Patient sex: F
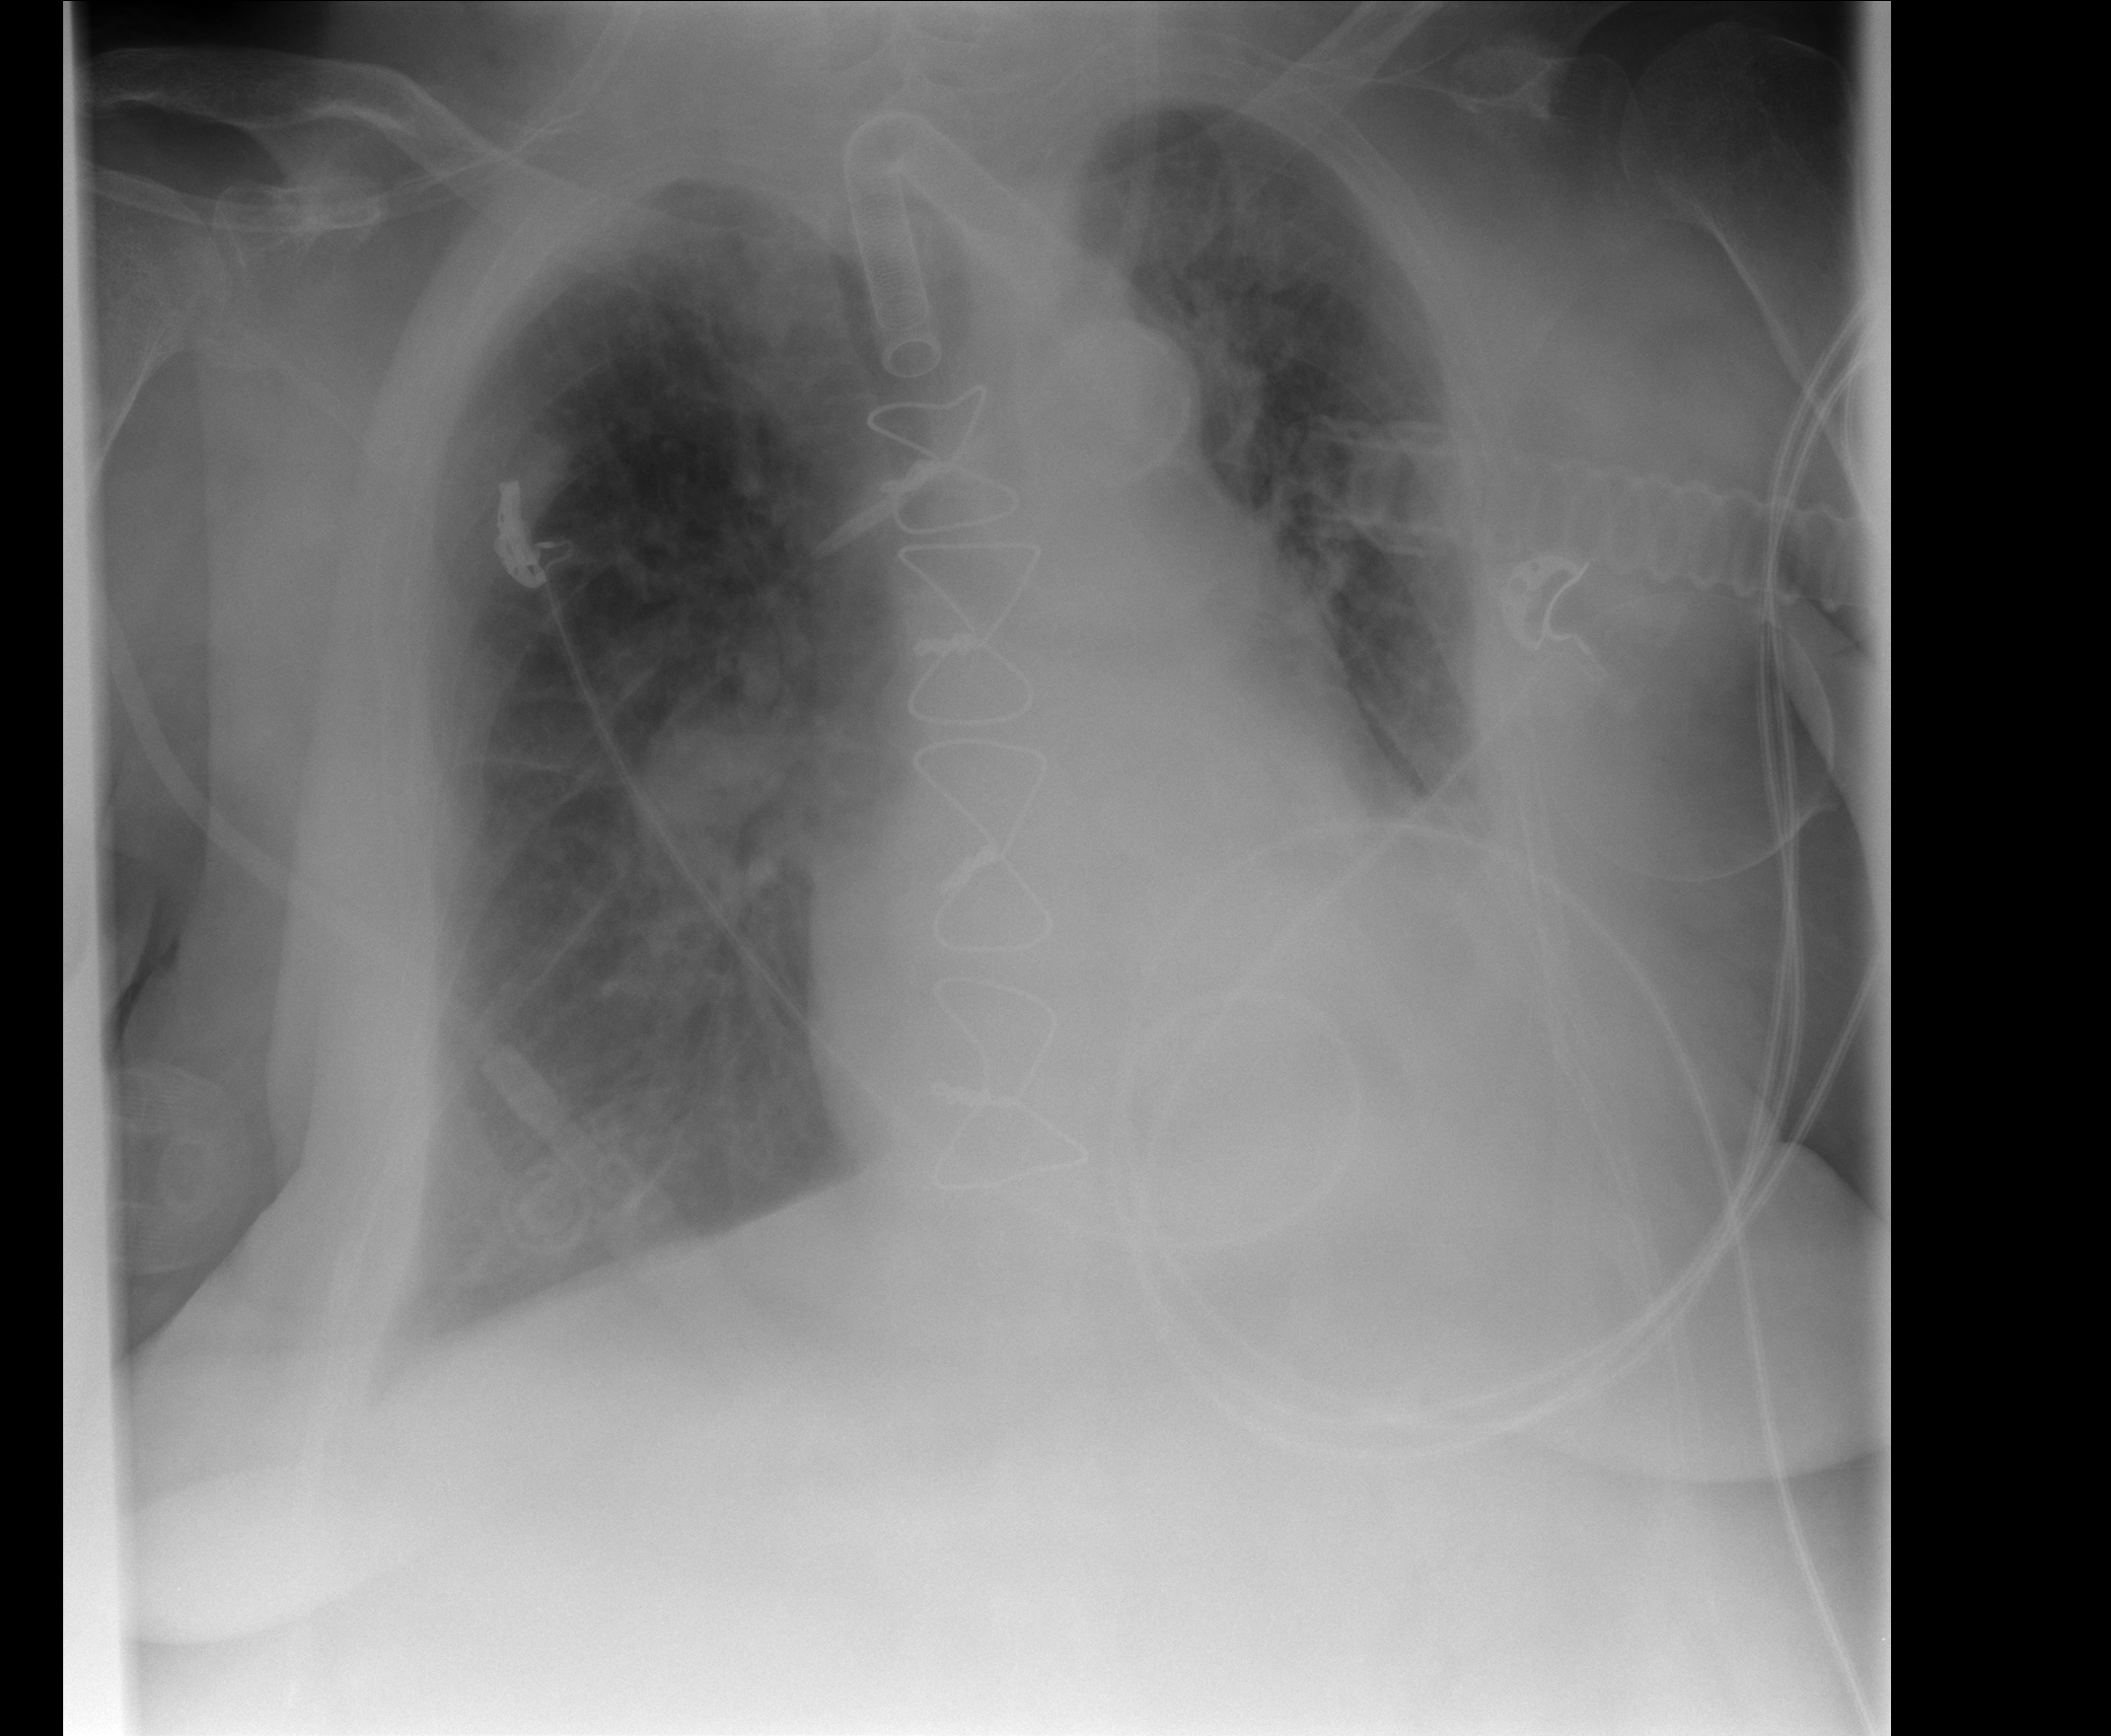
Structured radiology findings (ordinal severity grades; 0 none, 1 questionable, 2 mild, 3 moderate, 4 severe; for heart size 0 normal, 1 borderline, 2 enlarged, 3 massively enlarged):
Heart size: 2
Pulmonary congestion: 2
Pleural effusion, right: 1
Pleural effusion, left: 2
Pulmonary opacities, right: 1
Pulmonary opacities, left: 1
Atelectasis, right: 1
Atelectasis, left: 2